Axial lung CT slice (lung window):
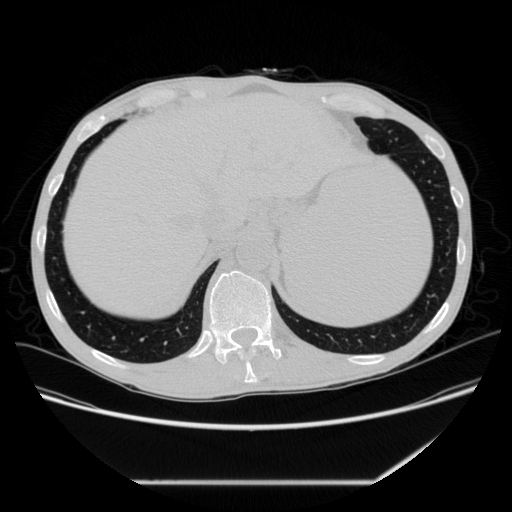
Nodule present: no